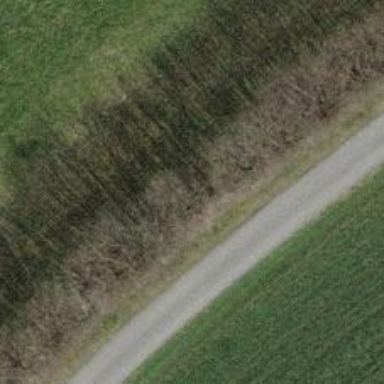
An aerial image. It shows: Hedge acting as barrier.